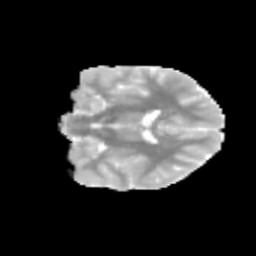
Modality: MD
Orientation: coronal
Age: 12
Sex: male
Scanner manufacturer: siemens
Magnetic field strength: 3 T
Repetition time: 3.8 s
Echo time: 0.07 s